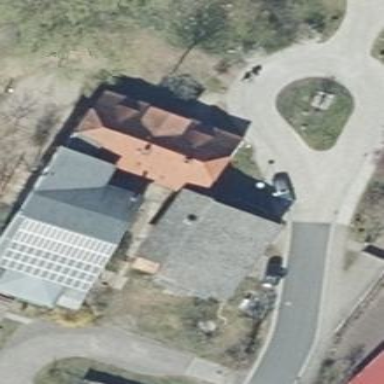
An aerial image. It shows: Historic commercial building with gabled roof.